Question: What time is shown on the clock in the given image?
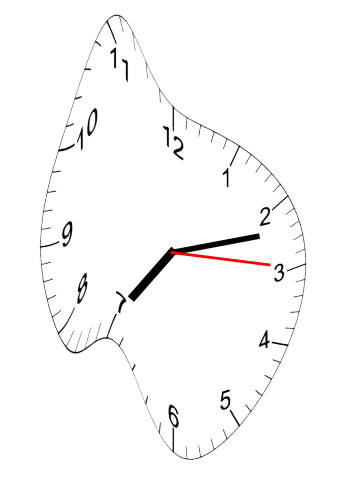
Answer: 07:12:15